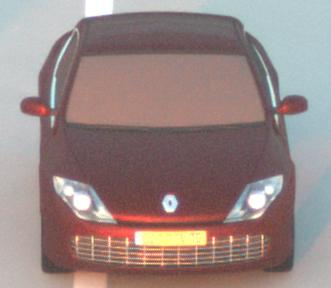
Make: Renault
Model: Laguna Coupé TCe 170
Detailed model: Laguna (III) Coupé
Model produced from: 2010/11
Model produced until: 2011/05
Doors: 2
Color: red
Road condition: dry road
Daytime: sunrise or sunset
Contrast: medium contrast